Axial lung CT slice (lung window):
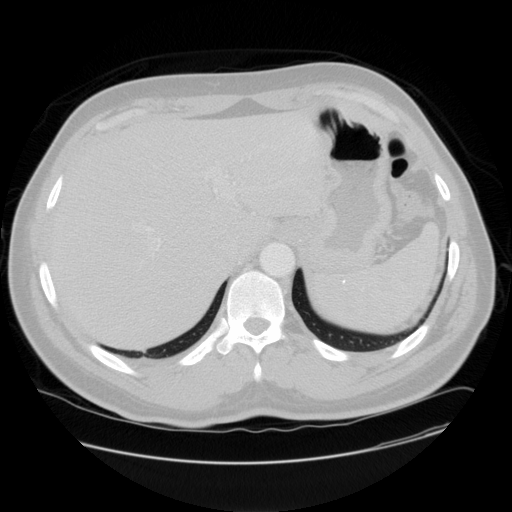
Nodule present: no